Question: Whenever i write down a piece of jQuery inside Webstorm 8.0.3 it gives me these sort of warnings:
> Unresolved method or function '$()'
I already imported the jQuery library in my project settings by going to:
> Settings -> Project settings -> JavaScript -> Libraries
And clicking the button, and after that specify a path to the jQuery library and click the button.
The screen looks like this:

Is there any way to fix this or is this normal?
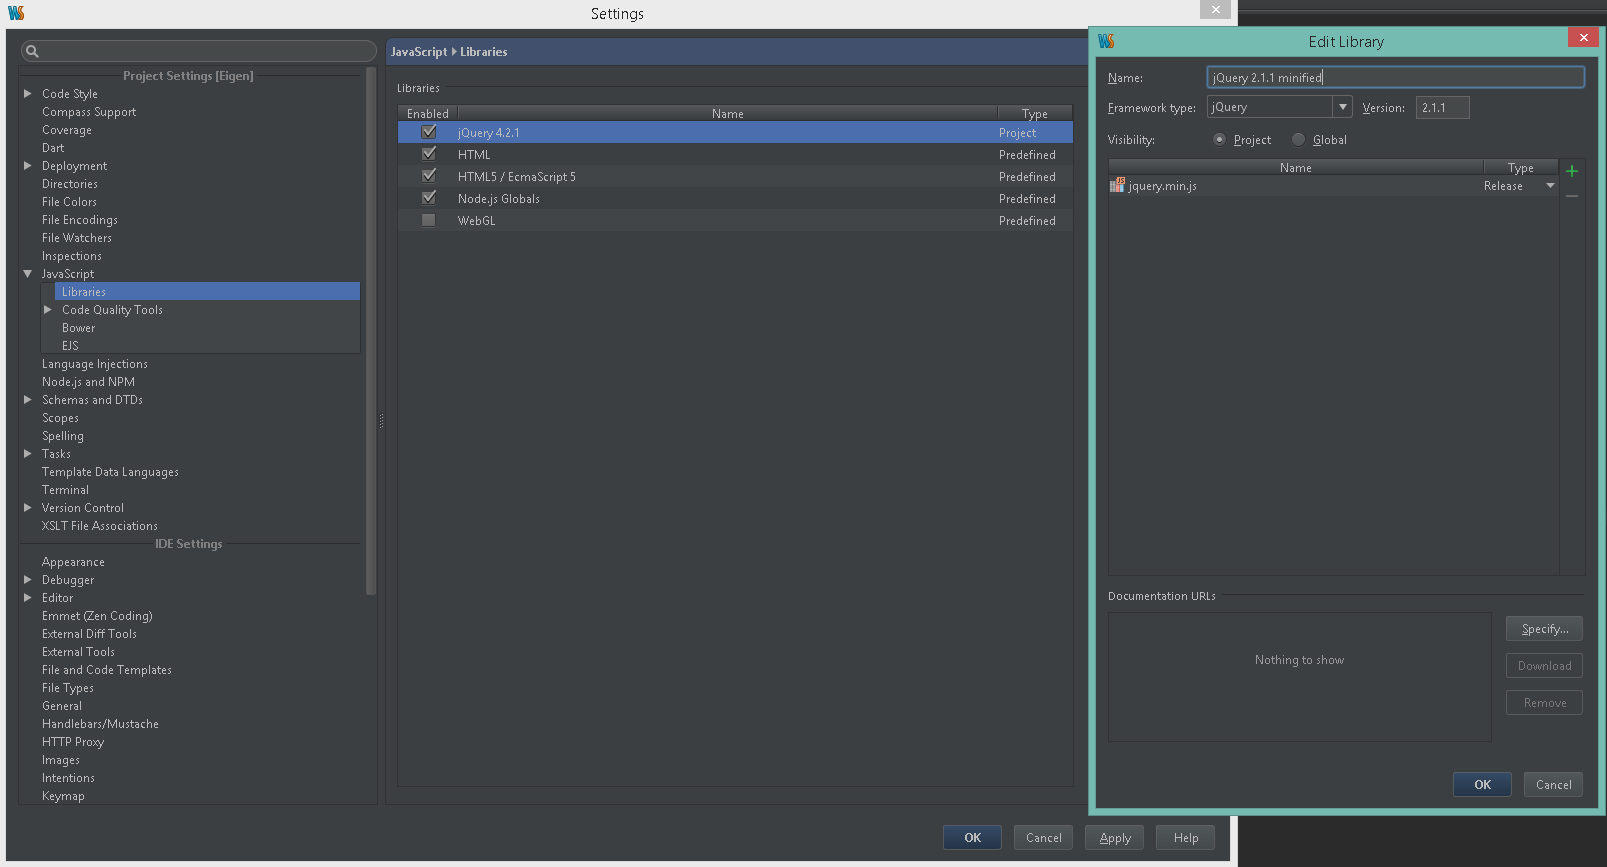
Answer: 1. Go to this site and download the uncompressed version of jQuery 2.1.1. (Or any other version, as long its not compressed)
2. Go to your settings by pressing CTRLALTS
3. Navigate to the header Project settings And navigate to this tab JavaScript -> Libraries
4. Click the Add... button and specify the path to the jQuery file, set the Framework type to jQuery. Also fill in the rest of the info, it should look like this now:
5. Press the OK button.
6. Press the Manage Scopes... button and on the right side of the window where it says Libraries. Click it where your project is and select the jQuery plugin you just added. Now it should look something like this: